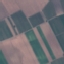
Label: PermanentCrop